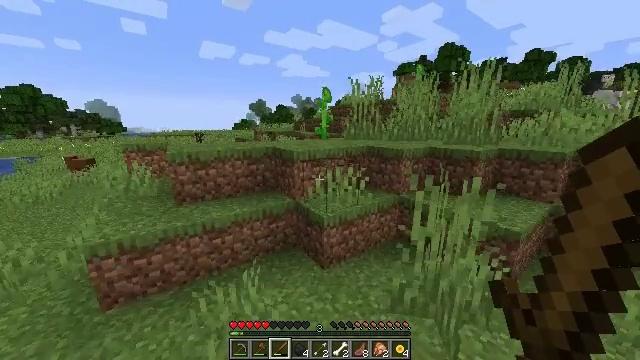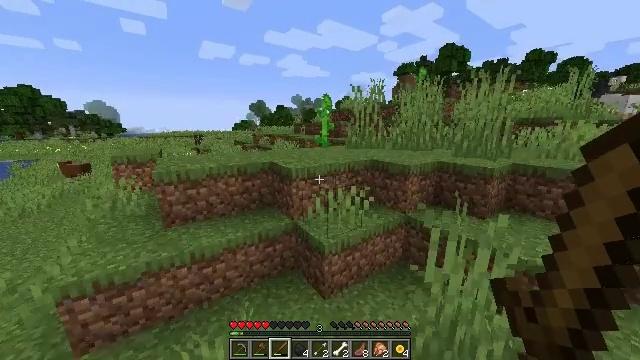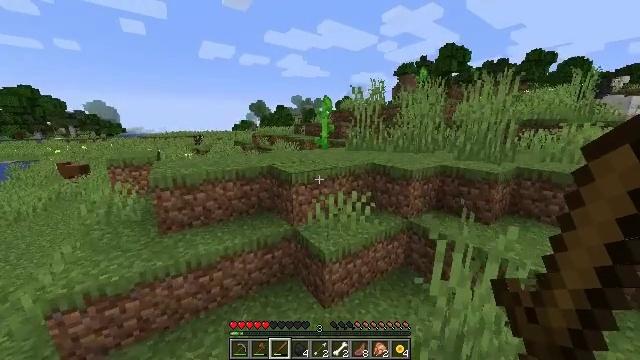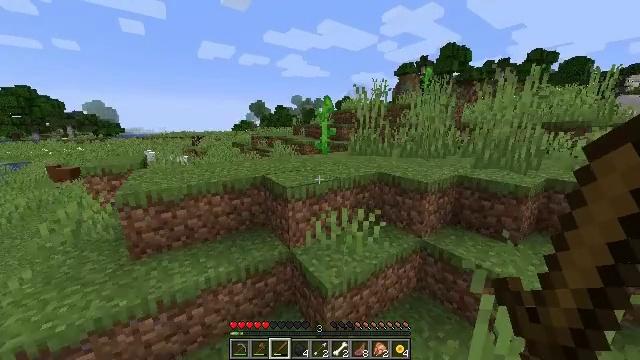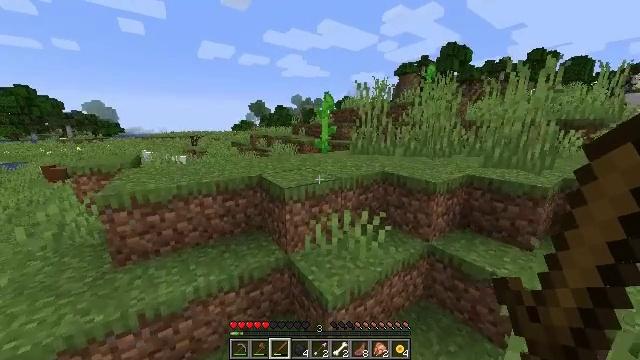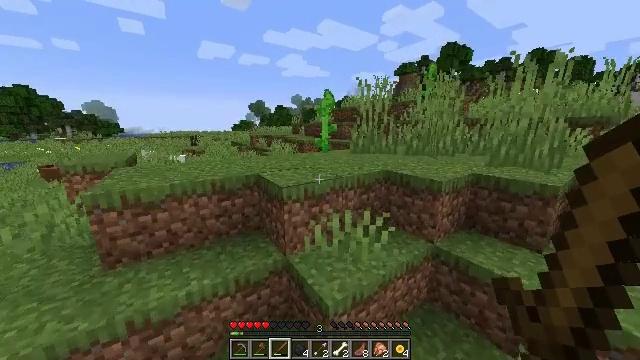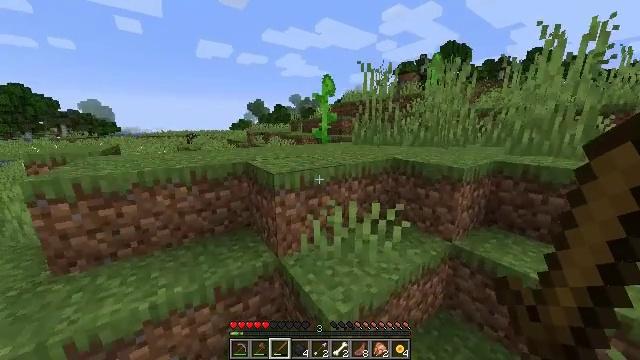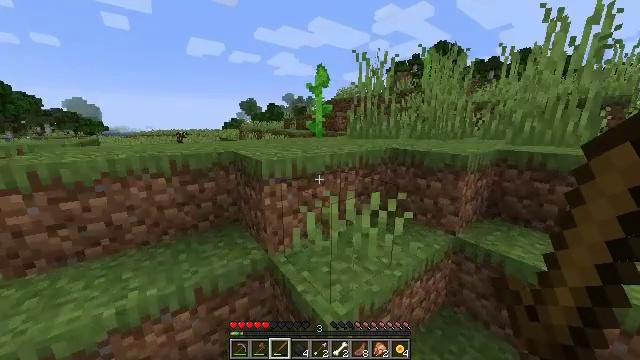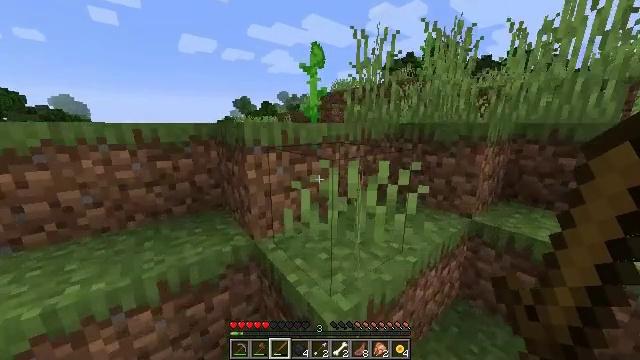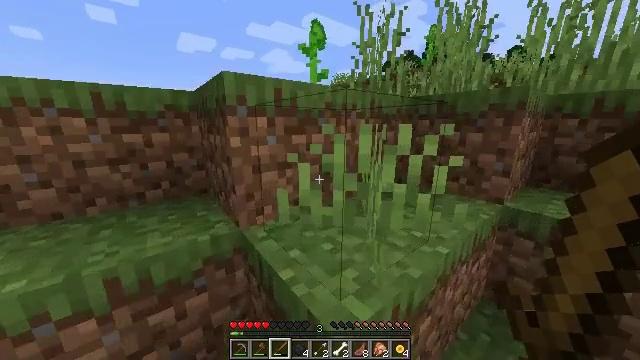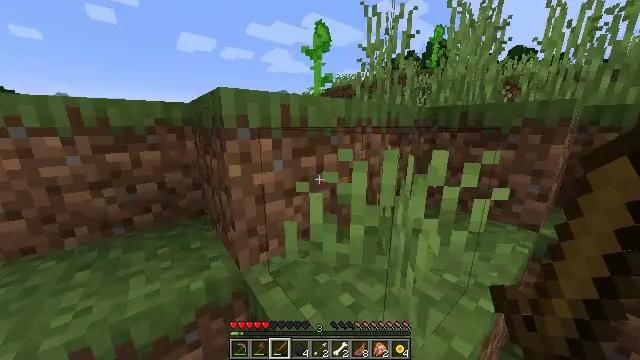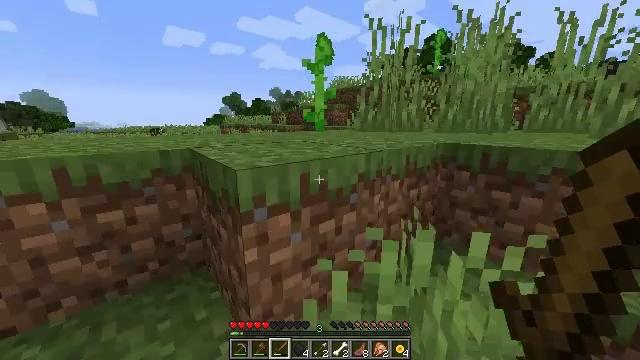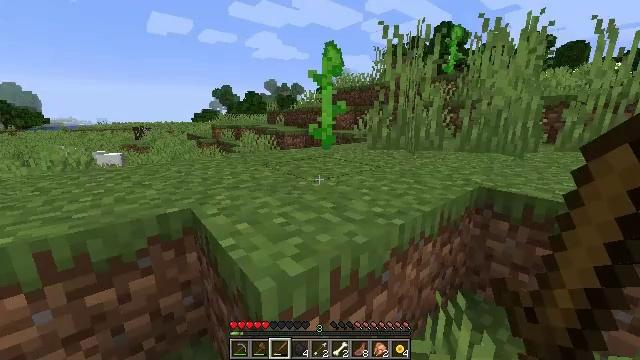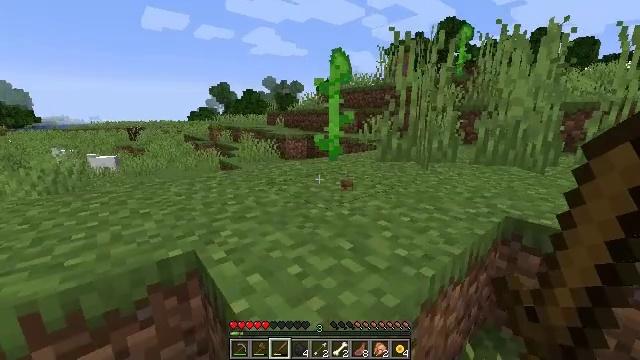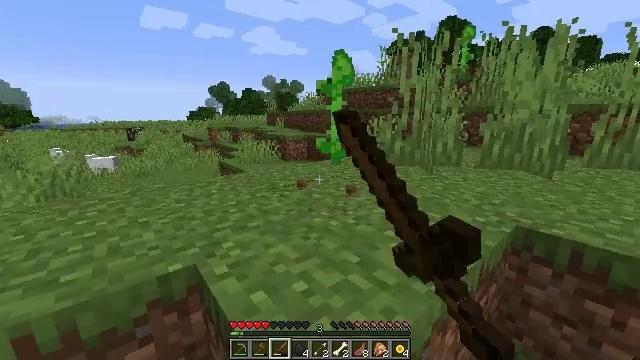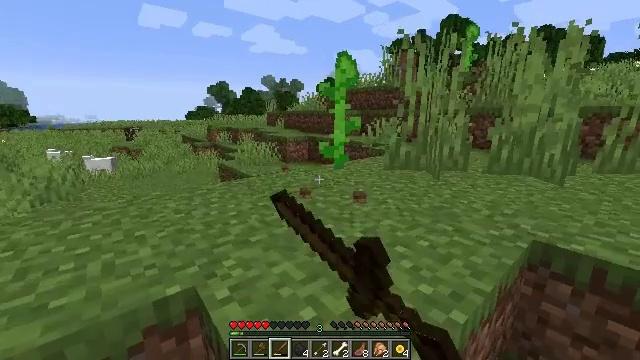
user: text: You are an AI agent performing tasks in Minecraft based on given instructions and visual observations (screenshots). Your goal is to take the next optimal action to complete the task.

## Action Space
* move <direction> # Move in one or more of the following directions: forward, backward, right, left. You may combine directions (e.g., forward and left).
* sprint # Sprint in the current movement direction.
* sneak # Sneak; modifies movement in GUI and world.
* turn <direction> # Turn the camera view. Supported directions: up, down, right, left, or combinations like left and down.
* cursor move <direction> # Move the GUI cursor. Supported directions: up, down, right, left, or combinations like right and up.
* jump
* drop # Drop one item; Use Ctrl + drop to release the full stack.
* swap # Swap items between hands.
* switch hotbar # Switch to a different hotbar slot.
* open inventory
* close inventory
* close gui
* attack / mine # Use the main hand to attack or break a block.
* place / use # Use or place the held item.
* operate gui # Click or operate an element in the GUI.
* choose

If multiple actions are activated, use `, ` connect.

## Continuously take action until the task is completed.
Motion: motion action
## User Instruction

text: Attack the sunflower to harvest it.
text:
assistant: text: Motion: move forward, jump
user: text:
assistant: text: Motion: move forward
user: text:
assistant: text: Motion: move forward
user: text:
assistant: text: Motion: move forward
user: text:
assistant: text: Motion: move forward
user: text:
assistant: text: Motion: move forward
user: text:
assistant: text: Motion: move forward, turn right
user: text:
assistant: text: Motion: move forward, turn right
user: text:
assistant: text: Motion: move forward
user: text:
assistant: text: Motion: move forward, jump
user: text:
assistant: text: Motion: move forward, turn right, jump
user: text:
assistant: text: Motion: move forward, jump
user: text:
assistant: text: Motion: move forward, attack / mine, jump
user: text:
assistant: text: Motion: move forward, attack / mine
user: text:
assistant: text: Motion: move forward, attack / mine
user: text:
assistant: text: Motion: move forward
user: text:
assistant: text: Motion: move forward
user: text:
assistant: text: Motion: move forward, attack / mine
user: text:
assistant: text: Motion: move forward, attack / mine
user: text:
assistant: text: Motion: move forward, attack / mine, jump
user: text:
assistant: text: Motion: move forward, jump
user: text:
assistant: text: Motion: move forward, jump
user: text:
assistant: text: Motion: move forward, attack / mine
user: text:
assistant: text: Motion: move forward, attack / mine
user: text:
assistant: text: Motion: move forward, attack / mine
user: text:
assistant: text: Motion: move forward
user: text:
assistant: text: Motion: move forward
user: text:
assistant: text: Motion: attack / mine